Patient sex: F
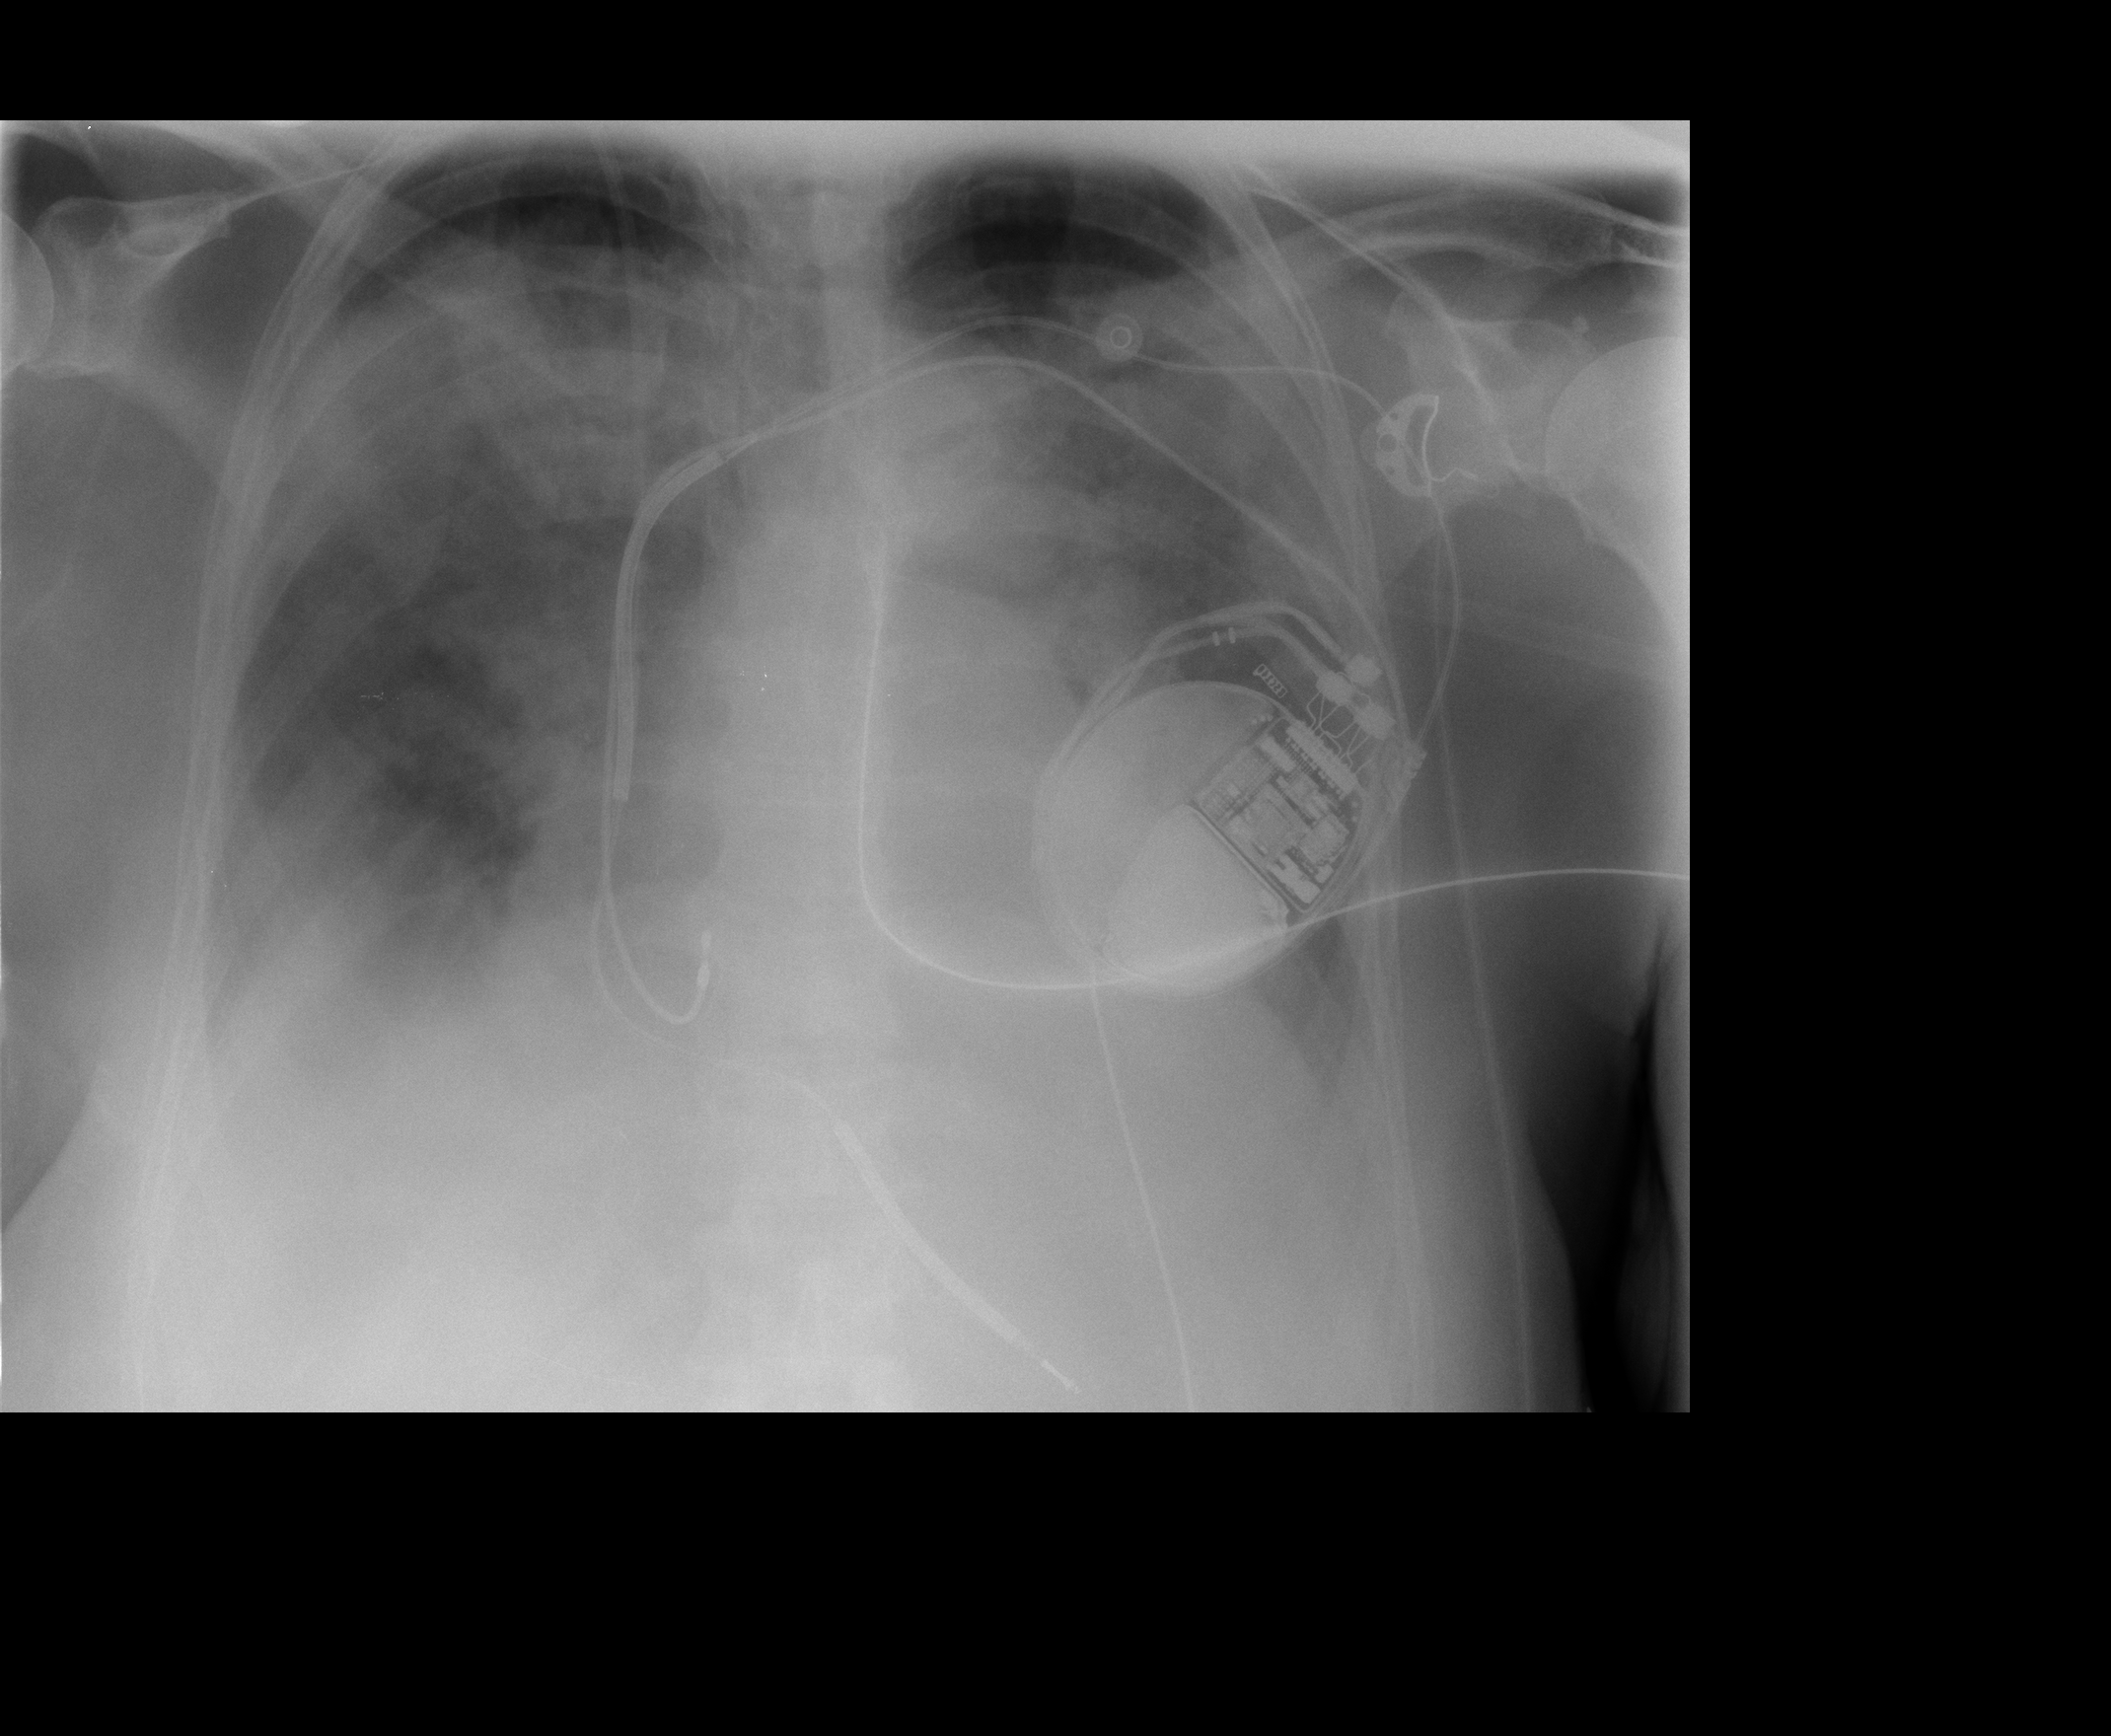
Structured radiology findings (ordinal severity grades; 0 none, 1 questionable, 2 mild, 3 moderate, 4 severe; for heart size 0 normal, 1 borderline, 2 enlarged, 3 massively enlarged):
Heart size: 2
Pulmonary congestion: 3
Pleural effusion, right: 3
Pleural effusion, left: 3
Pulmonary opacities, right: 3
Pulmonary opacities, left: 3
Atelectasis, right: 3
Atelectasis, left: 3